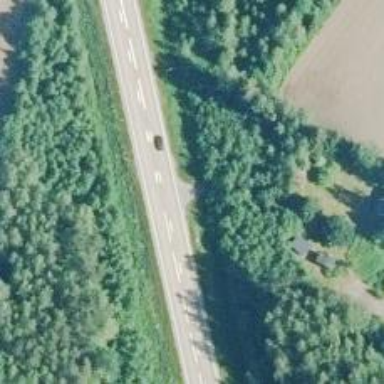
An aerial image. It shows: Simple road.